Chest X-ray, AP view. Patient: 35 years old, sex M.
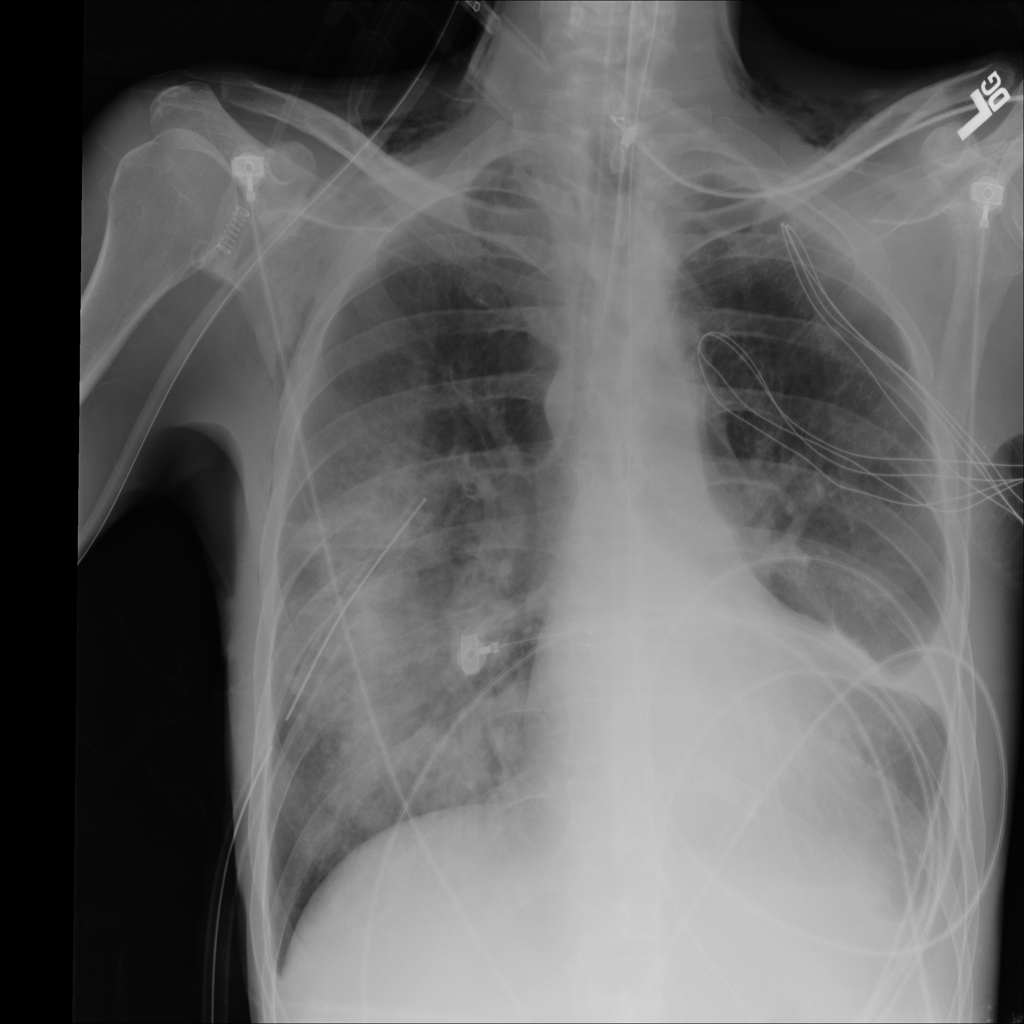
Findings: No Finding